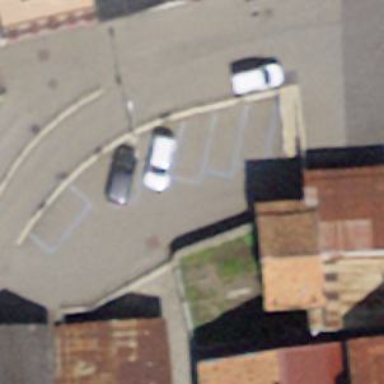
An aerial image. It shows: Parking area with surface.